Question: I have a div that has two divs that float left/right respectively. The right div contains a lot of text, and the left div has 3 images.
I am trying to make it so that the three images are distributed with one at the top, middle, and bottom of text, so that if more text were added then the images would move to 'correctly fill the space'
I have a 'ul' inside the left and if I set the 'height:200px;' property it displays correctly, but I can't get it to match the height of the other div dynamically! I've tried using % and tried the +1000 -1000 padding/margin hack but that doesn't seem to do have the desired effect, so I must be barking up the wrong tree. (I have searched all morning on this and I can make the div work but not the ul height to match the div!).
JSFiddle: jsfiddle.net/b98Rx/3/
HTML:
'''
<div id="articleBody">
<div id="articleMainText">
<p>This is some text that should overflow to the some space below here</p>
</div>
<div id="articleMainImages">
<ul id="articleMainImagesUL">
<li><span><img src="http://phrogz.net/tmp/gkhead.jpg"></span></li>
<li><span><img src="http://phrogz.net/tmp/gkhead.jpg"></span></li>
<li><span><img src="http://phrogz.net/tmp/gkhead.jpg"></span></li>
</ul>
</div>
'''
CSS: (In fiddle)
Example as an image:

Sorry for the MSPaint but I hope it shows what I'm trying to do!
I am open to other suggestions and I don't have to use a ul/li. Ideally to be compatible with as much as possible! I might make this into a 2 column table and make three seperate divs for each image to align top, middle, and bottom! Would this work?
Solved it myself, see this fiddle for how I did it! <URL>
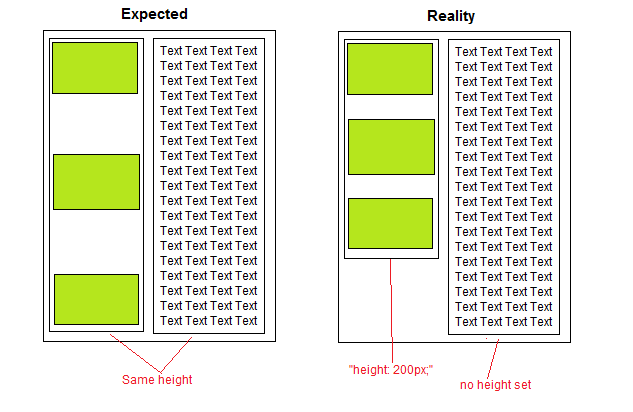
Answer: What work is having nested divs, and having the images as backgrounds, attached to top, middle and bottom - though they would not print to paper. Of if you are targetting browsers that support multiple background css then use that.
This would not work if the text was too short as the images would start to overlap - unless you enforce a min-height.
Otherwise I think you are looking at javascript to do this.
Anyone know better?
Update: this kinda works ... needs polishing though.
'''
<div id="articleBody">
<div id="articleMainText">
<div id="a"><div id="b"><div id="c">
<p>This is some text that should overflow to the some space below here. This is some text that should overflow to the some space below here. This is some text that should overflow to the some space below here. This is some text that should overflow to the some space below here</p>
</div></div></div>
</div>
</div>
#articleBody { /* Body of article */
display:block;
width:200px;
overflow:auto;
background-color:#ecd;
}
#articleMainText { /* Main text DIV */
width:10em;
margin-right:32px;
padding-left:32px;
margin-top:0px;
padding-top:0px;
}
#a, #b, #c {
background-image: url("http://phrogz.net/tmp/gkhead.jpg");
background-repeat: no-repeat;
background-size:20px 20px;
}
#a{background-position: left top}
#b{background-position: left center}
#c{background-position: left bottom}
'''